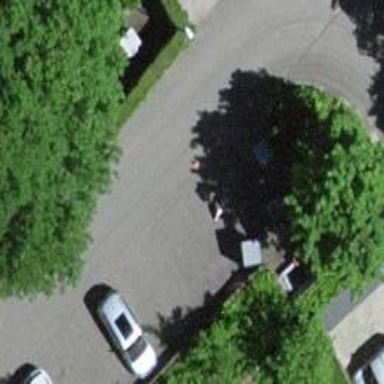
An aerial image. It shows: Recycling container in the area designated for recycling.